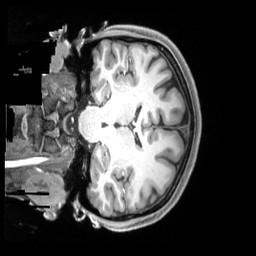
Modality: T1w
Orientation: coronal
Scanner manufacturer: siemens
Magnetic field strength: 3 T
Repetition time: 2.5 s
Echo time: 0.00218 s